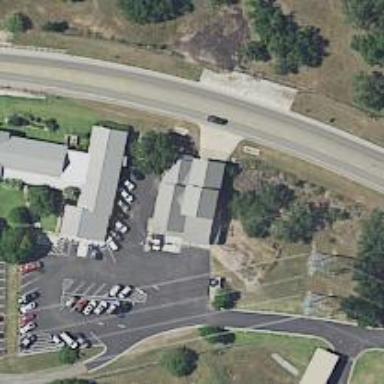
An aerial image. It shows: Ambulance station for emergencies.